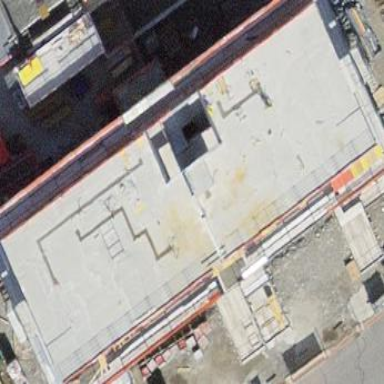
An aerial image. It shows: Building with tiled roof.